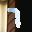
Label: 7